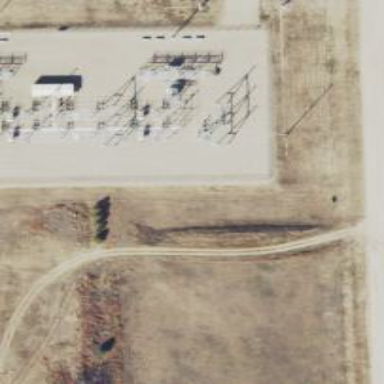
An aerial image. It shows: Switch used for power control.